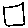
Label: square